Question: Because I have a lot of items that rank at 1 (or 100%), I'm using this formula to get a unique rank as you can see in the image below under "Filtered Unique Rank":
'''
=RANK(A2,$A$2:$A$1000)+COUNTIF($A$2:A2,A2)-1
'''
This was my old Rank formula under "Regular Rank", which essentially showed a lot of items ranking at 1:
'''
=RANK(A2,$A$2:$A$1000)
'''

This is the formula I was using to get rankings based on a filter, but it's NOT unique:
'''
=SUMPRODUCT(SUBTOTAL(3,OFFSET($A$2:$A$1000,ROW($A$2:$A$1000)-MIN(ROW($A$2:$A$1000)),0,1)),--(A2<$A$2:$A$1000))+1
'''
Based on the info above, is there a way to get a unique rank from an autofilter?
Source of above formula: <URL>
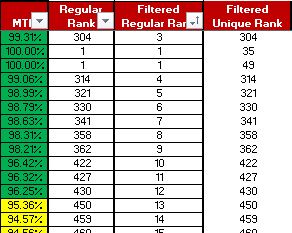
Answer: Say the data is like:

Column is filled with the formula for the "standard" unique, sequential rank, so contains:
'''
=RANK(A2,$A$2:$A$10)+COUNTIF($A$2:A2,A2)-1
'''
In we enter:
'''
=IF(SUBTOTAL(3,$B2:$B2)=0,"",A2)
'''
and copy down. The helper column resembles column except if the row is hidden, the value is a blank. In we enter:
'''
=RANK(D2,$D$2:$D$10)+COUNTIF($D$2:D2,D2)-1
'''
and copy down.
Here is a snap with the filter applied:

Note column produces a simple, unique, sequential rank.